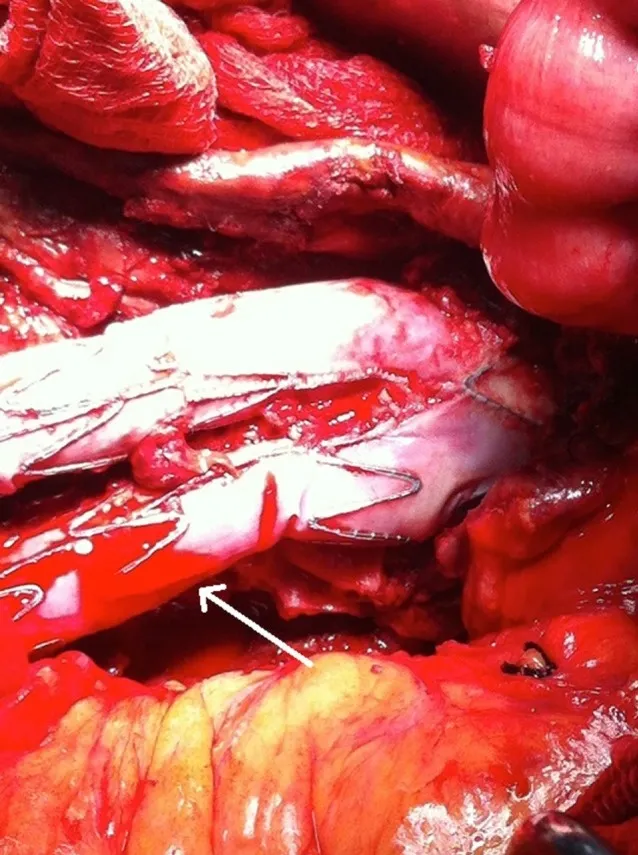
A microleakage identified to originate from the middle part (non-overlapping) of the left graft limb (arrow).
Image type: medical_photograph (other_medical_photograph)